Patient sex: M
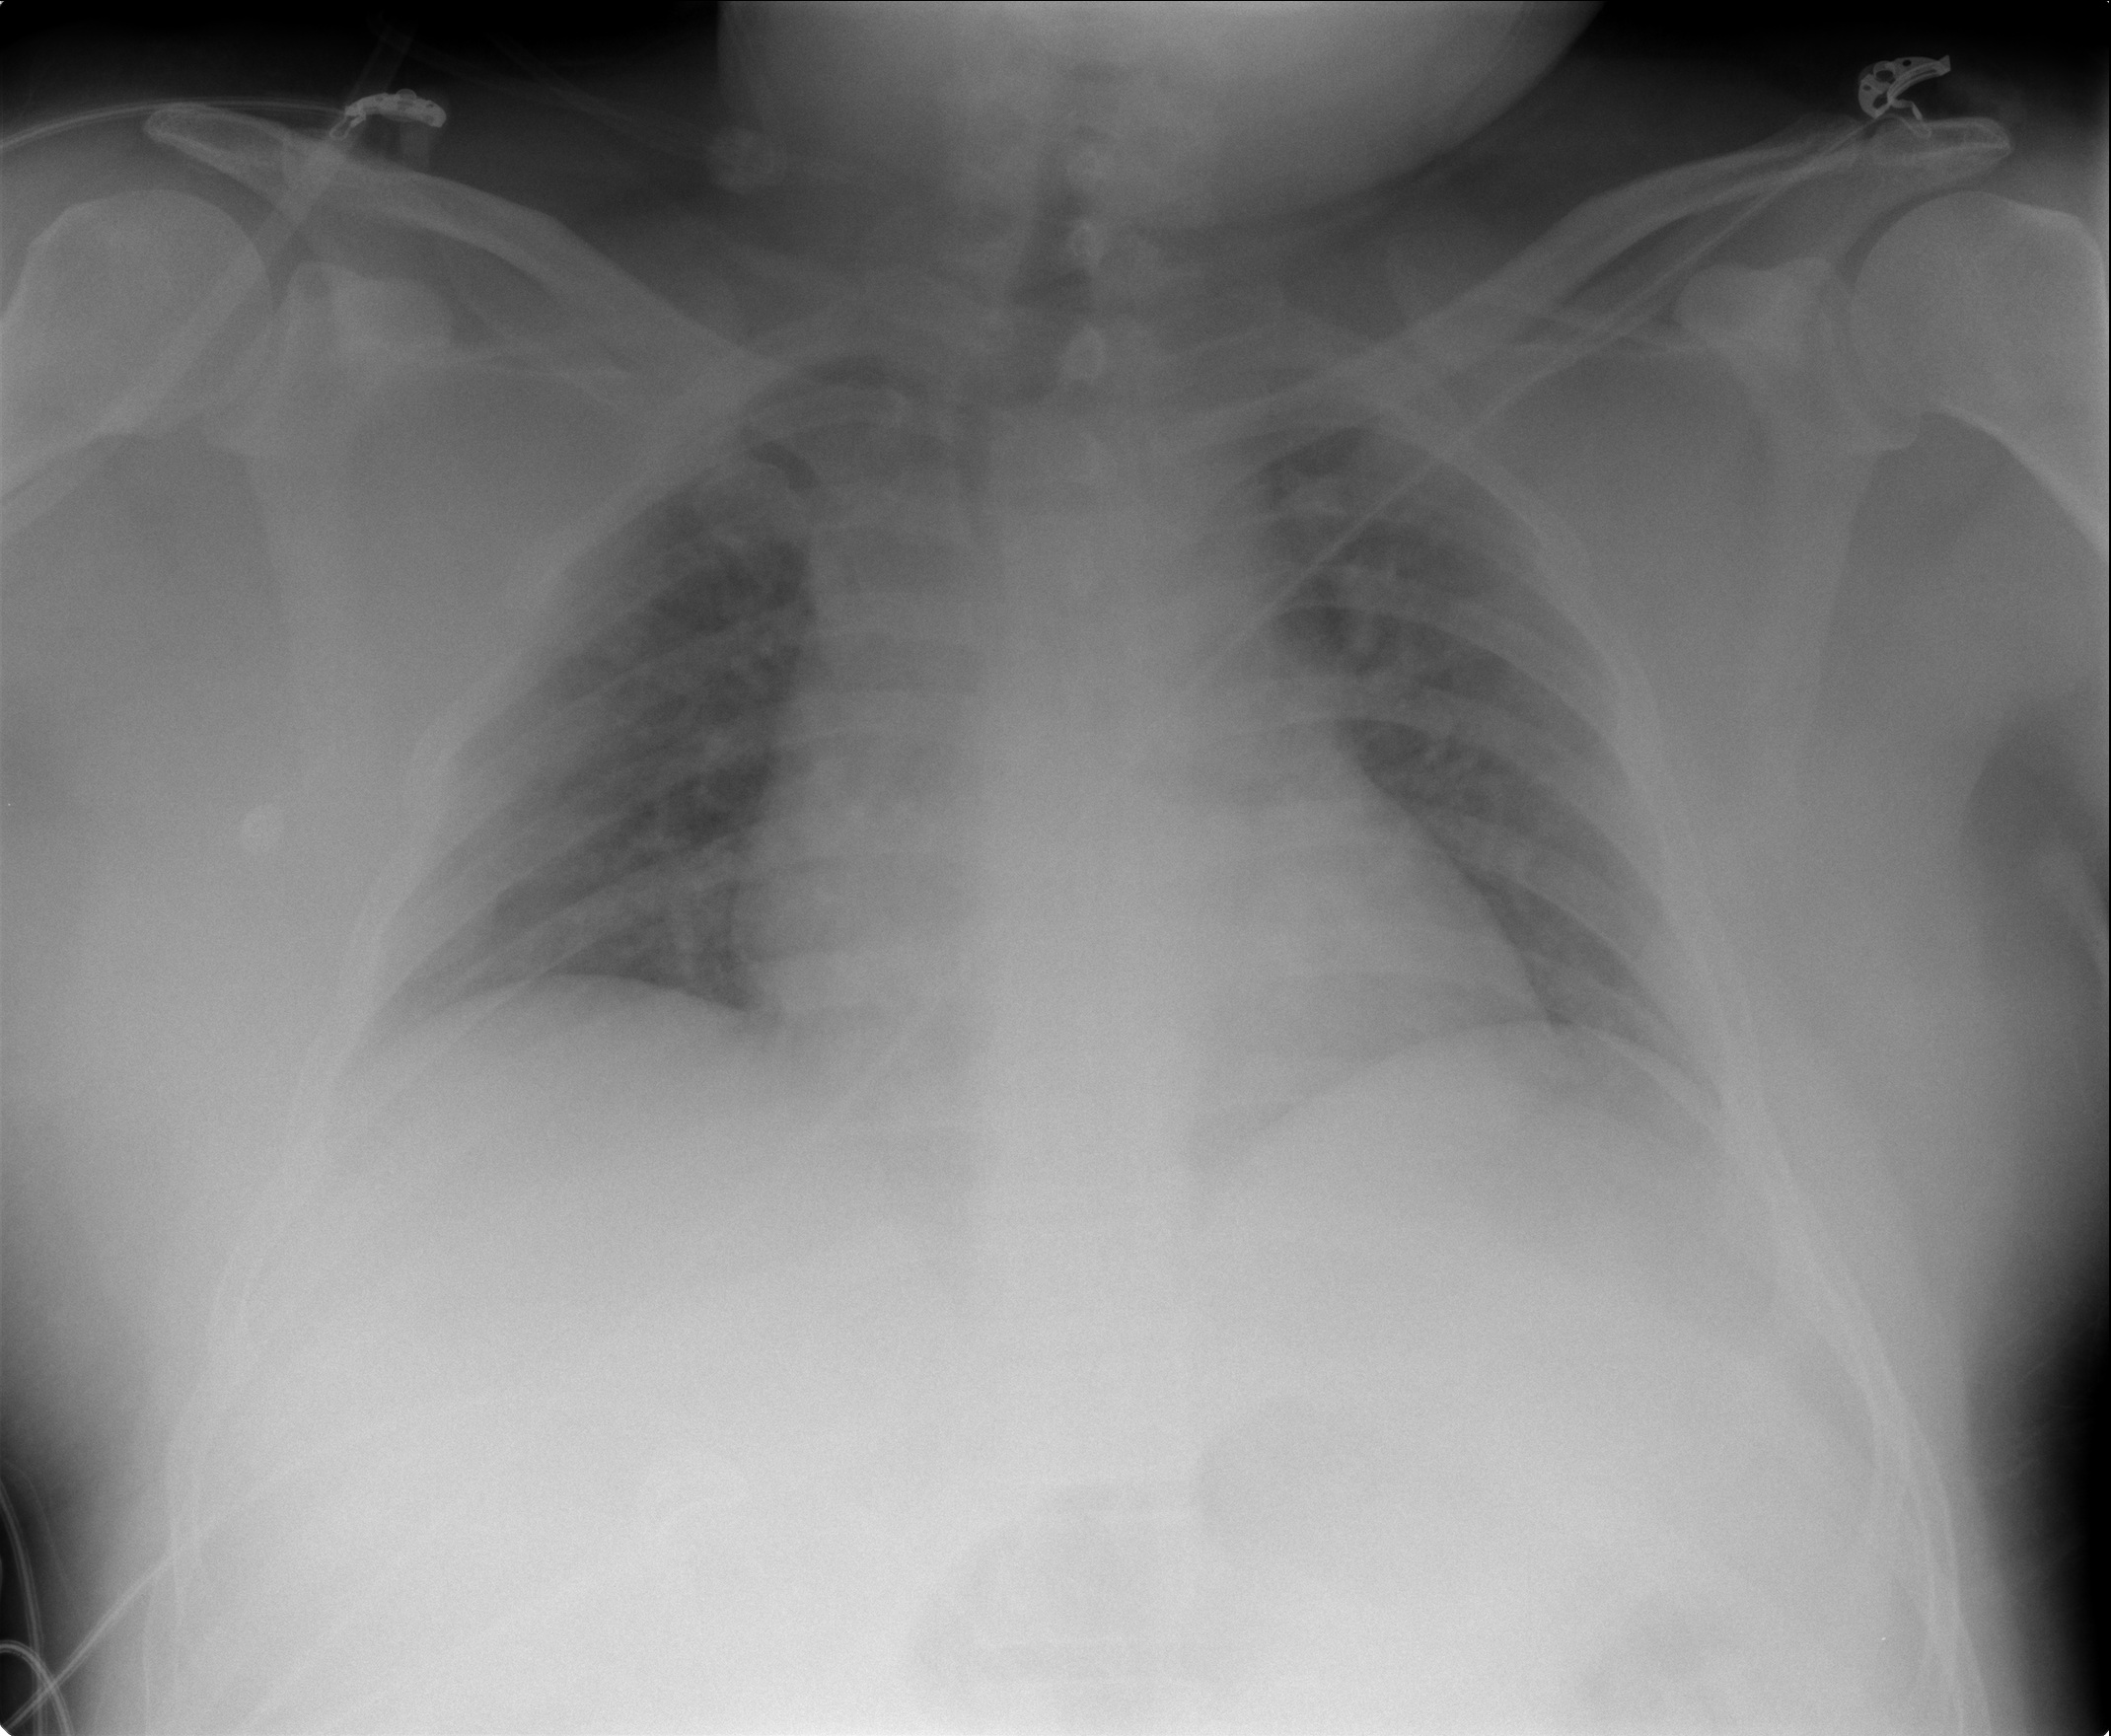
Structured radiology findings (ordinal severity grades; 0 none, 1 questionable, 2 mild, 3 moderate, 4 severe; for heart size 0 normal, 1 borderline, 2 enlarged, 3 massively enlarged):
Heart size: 1
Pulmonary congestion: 1
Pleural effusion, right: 0
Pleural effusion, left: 0
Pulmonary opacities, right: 0
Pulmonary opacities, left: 0
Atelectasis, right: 0
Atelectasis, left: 0